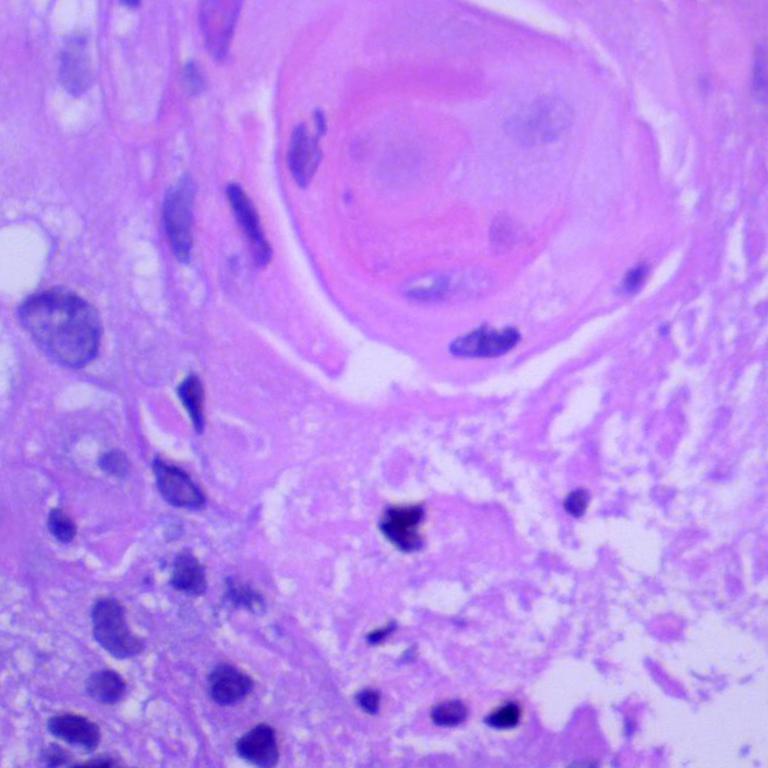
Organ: lung
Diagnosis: squamous carcinomas